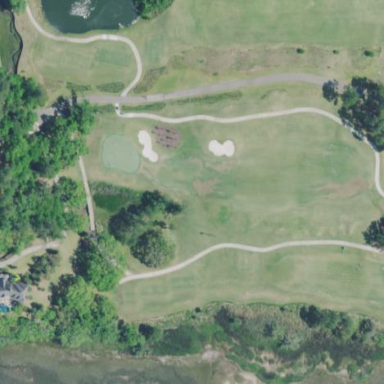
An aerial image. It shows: Area of rough grass used for golf.